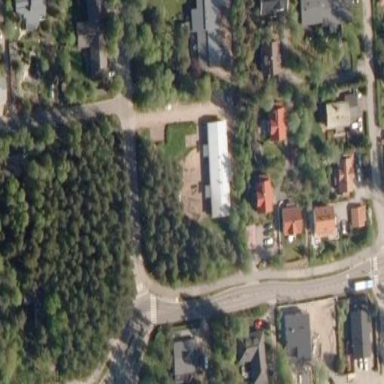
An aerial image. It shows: Kindergarten.